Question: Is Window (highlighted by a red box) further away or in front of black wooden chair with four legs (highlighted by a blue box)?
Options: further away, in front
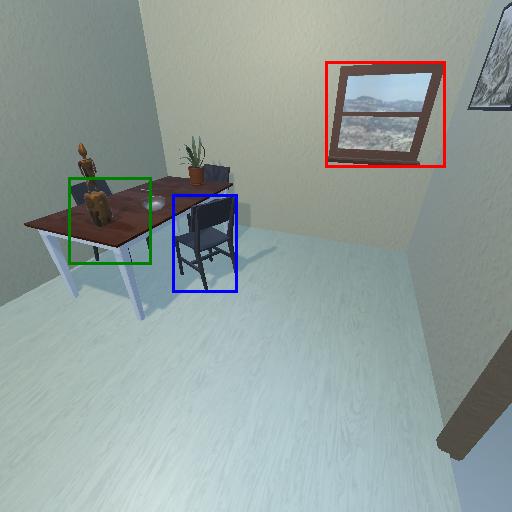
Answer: further away